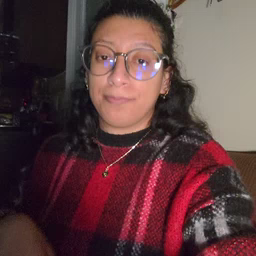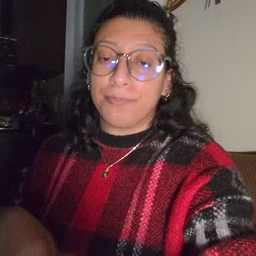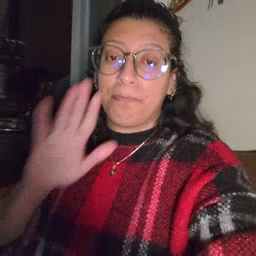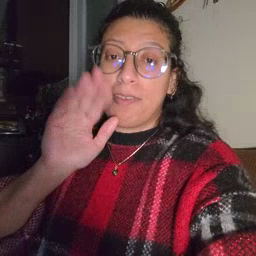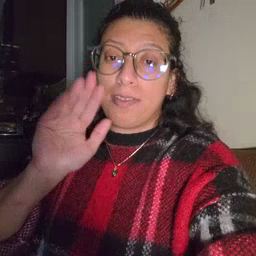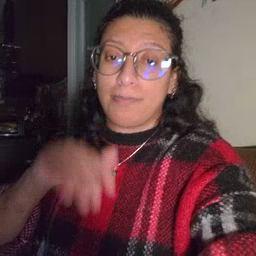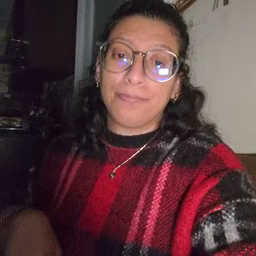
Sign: bye